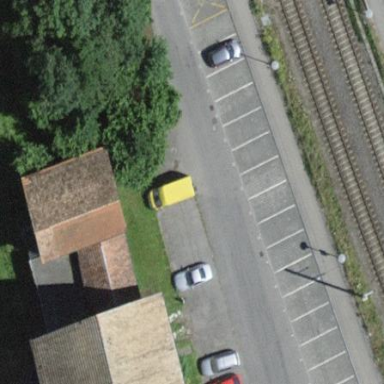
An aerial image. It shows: Parking available on the street side.